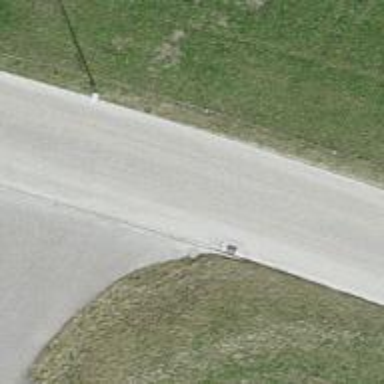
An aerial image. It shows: Asphalt road in residential area.